Interaction volume radius: 5 \u00c5
Interaction volume height: 15 \u00c5
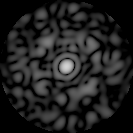
Disorder parameter: 0.7279